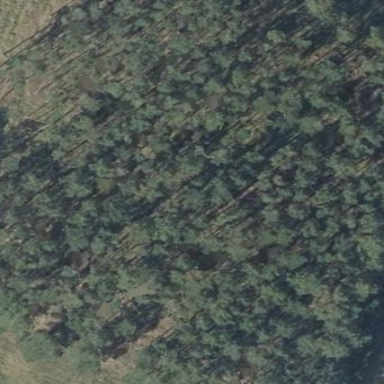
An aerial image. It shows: Forest area.